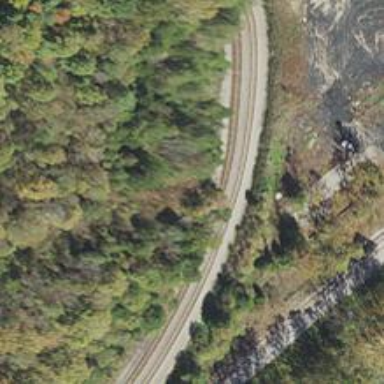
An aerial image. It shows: Railway track.